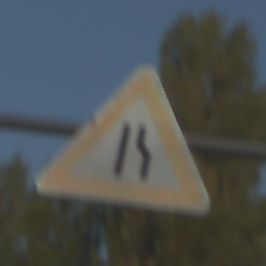
Verkehrszeichen: EinseitigVerengteFahrbahnRechts
Umgebung: Outdoor, Special
Tageszeit: SunriseSunset
Wetter: Clear
Licht: Natural
Jahreszeit: NotSpecified
Kontrast: MediumContrast